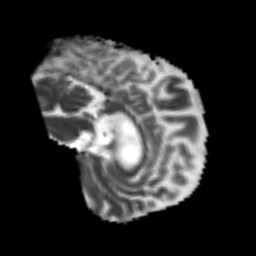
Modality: MD
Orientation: sagittal
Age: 52
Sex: male
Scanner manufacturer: siemens
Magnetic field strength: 3 T
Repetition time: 4.999 s
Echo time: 0.07946 s